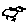
Label: bird